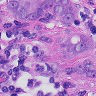
Metastatic tissue present: yes